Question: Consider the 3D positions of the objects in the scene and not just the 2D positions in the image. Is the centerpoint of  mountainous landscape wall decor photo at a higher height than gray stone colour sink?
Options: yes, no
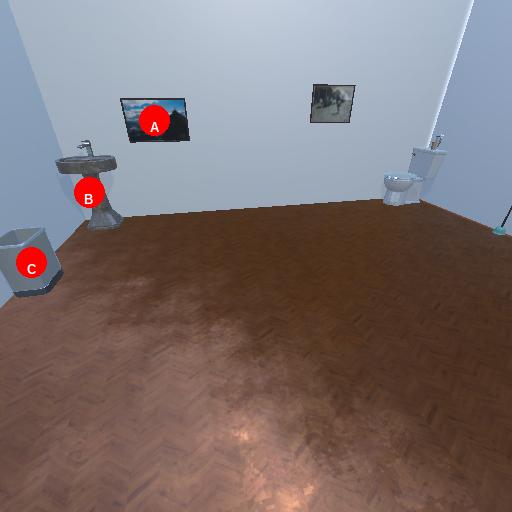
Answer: yes